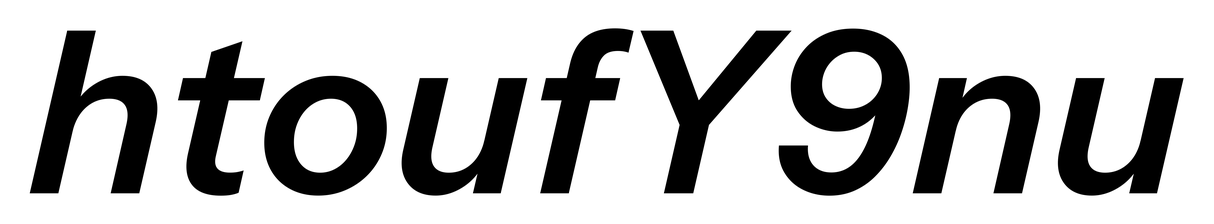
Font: InstrumentSans-Italic_SemiBold_Italic